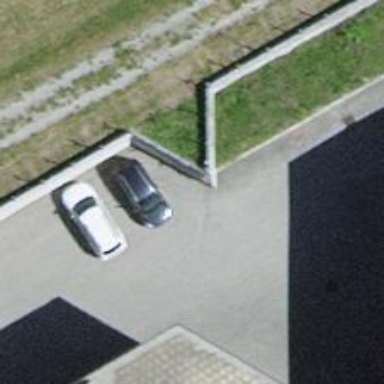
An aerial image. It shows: Wall barrier with fence barrier.